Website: apple
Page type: customer-info-address
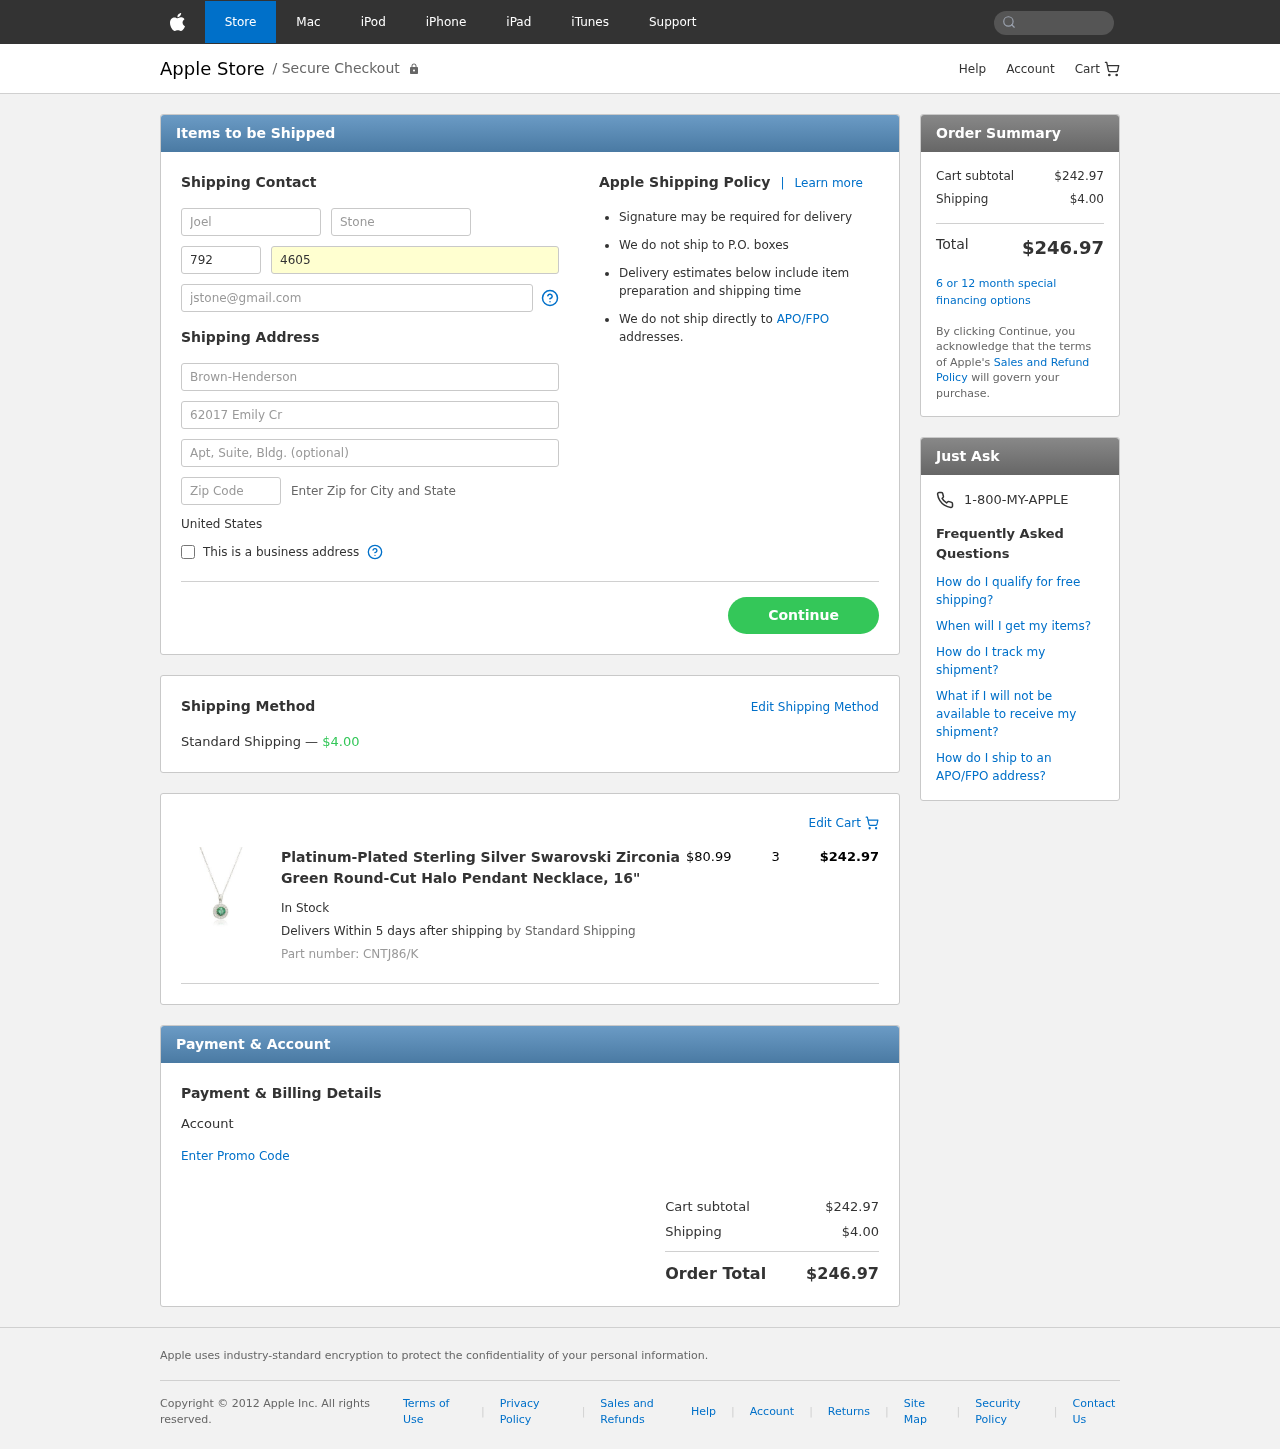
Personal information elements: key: PII_COUNTRY
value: United States
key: PII_FIRSTNAME
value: Joel
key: PII_LASTNAME
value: Stone
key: PII_PHONE_AREA
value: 792
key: PII_PHONE_LINE
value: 4605
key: PII_EMAIL
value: jstone@gmail.com
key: PII_COMPANY
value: Brown-Henderson
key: PII_STREET
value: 62017 Emily Creek Apt. 423
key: PII_STREET2
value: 582 Brown Squares Suite 914
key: PII_POSTCODE
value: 30515
Product elements: key: PRODUCT1_NAME
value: Platinum-Plated Sterling Silver Swarovski Zirconia Green Round-Cut Halo Pendant Necklace, 16"
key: PRODUCT1_PRICE
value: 80.99
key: PRODUCT1_QUANTITY
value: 3
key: PRODUCT1_SKU
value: CNTJ86/K
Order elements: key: ORDER_SHIPPING_COST
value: $4.00
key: ORDER_ITEM_TOTAL
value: $242.97
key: ORDER_SUBTOTAL
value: $242.97
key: ORDER_TOTAL
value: $246.97